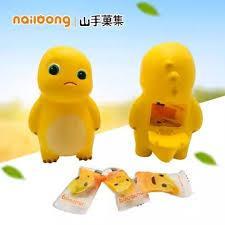
Label: nailong